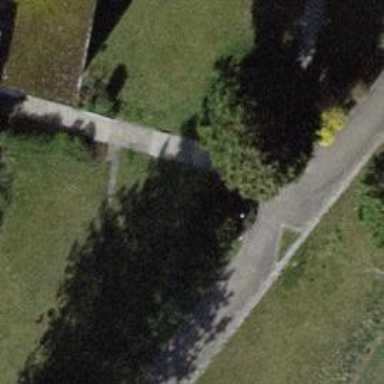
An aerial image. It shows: Set of steps on the road.